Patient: sex F, age 54
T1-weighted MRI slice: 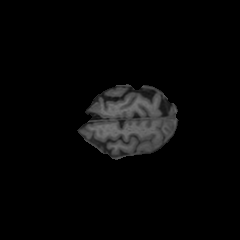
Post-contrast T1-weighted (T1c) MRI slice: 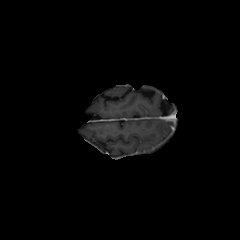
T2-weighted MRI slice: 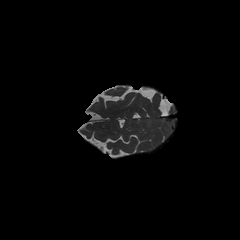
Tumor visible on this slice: no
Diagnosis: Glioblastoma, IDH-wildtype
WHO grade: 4